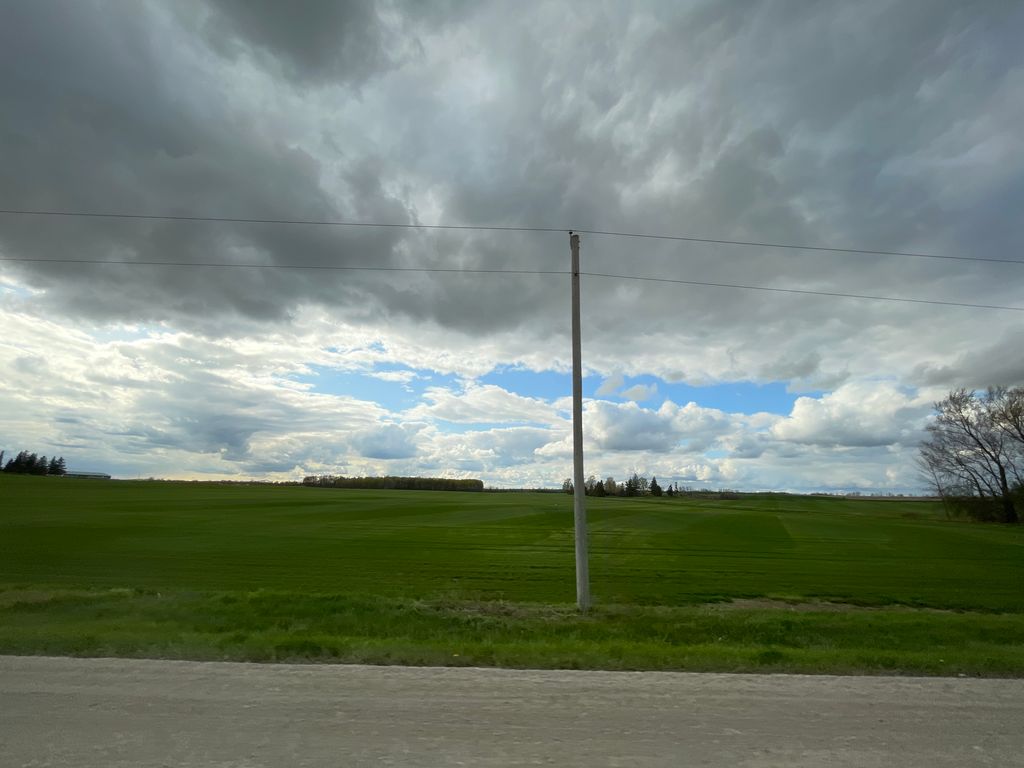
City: kitchener-waterloo